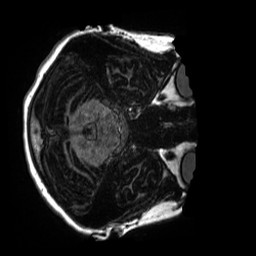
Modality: MP2RAGE
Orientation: axial
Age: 11
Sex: female
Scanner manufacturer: siemens
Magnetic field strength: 3 T
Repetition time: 4 s
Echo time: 0.00303 s